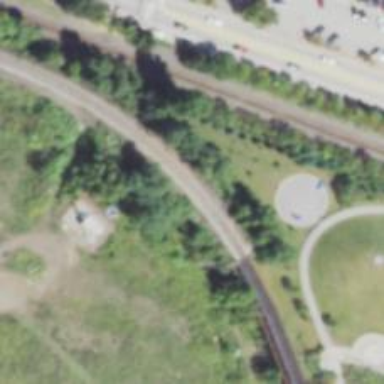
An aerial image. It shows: Railway spur service line on embankment.